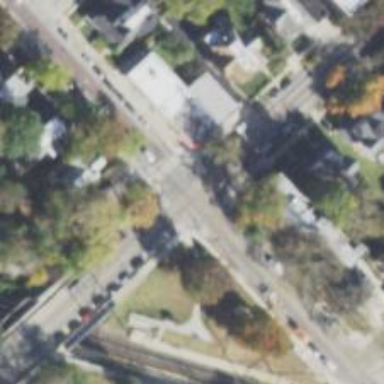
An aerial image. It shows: Railway crossing.